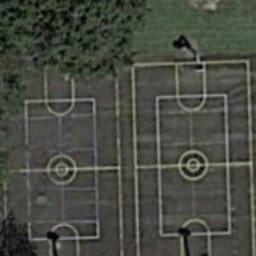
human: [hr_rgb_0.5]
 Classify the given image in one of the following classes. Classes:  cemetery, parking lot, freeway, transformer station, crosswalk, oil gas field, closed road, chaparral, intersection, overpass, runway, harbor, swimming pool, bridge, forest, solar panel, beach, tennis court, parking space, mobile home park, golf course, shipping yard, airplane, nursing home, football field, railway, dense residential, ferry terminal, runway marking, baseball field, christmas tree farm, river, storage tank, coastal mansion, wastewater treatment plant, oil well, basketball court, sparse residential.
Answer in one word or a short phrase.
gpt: basketball court